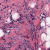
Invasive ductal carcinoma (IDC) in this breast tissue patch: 1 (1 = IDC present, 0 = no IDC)